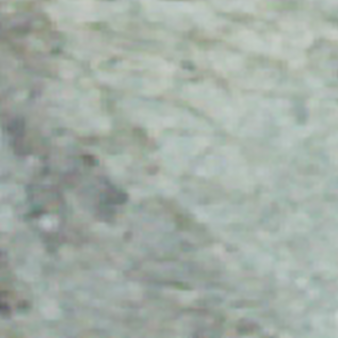
Label: other